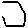
Label: hexagon